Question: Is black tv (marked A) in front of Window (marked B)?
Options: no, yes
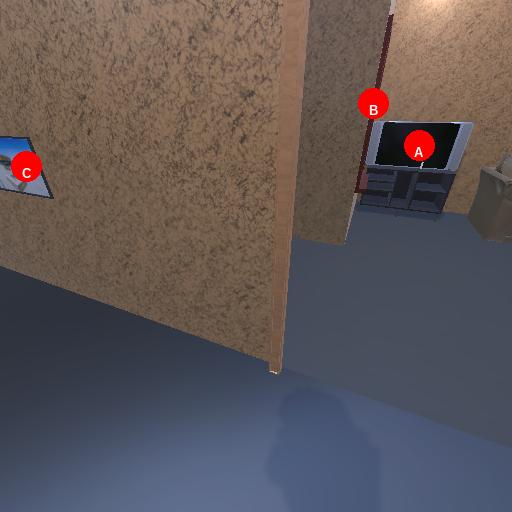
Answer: no